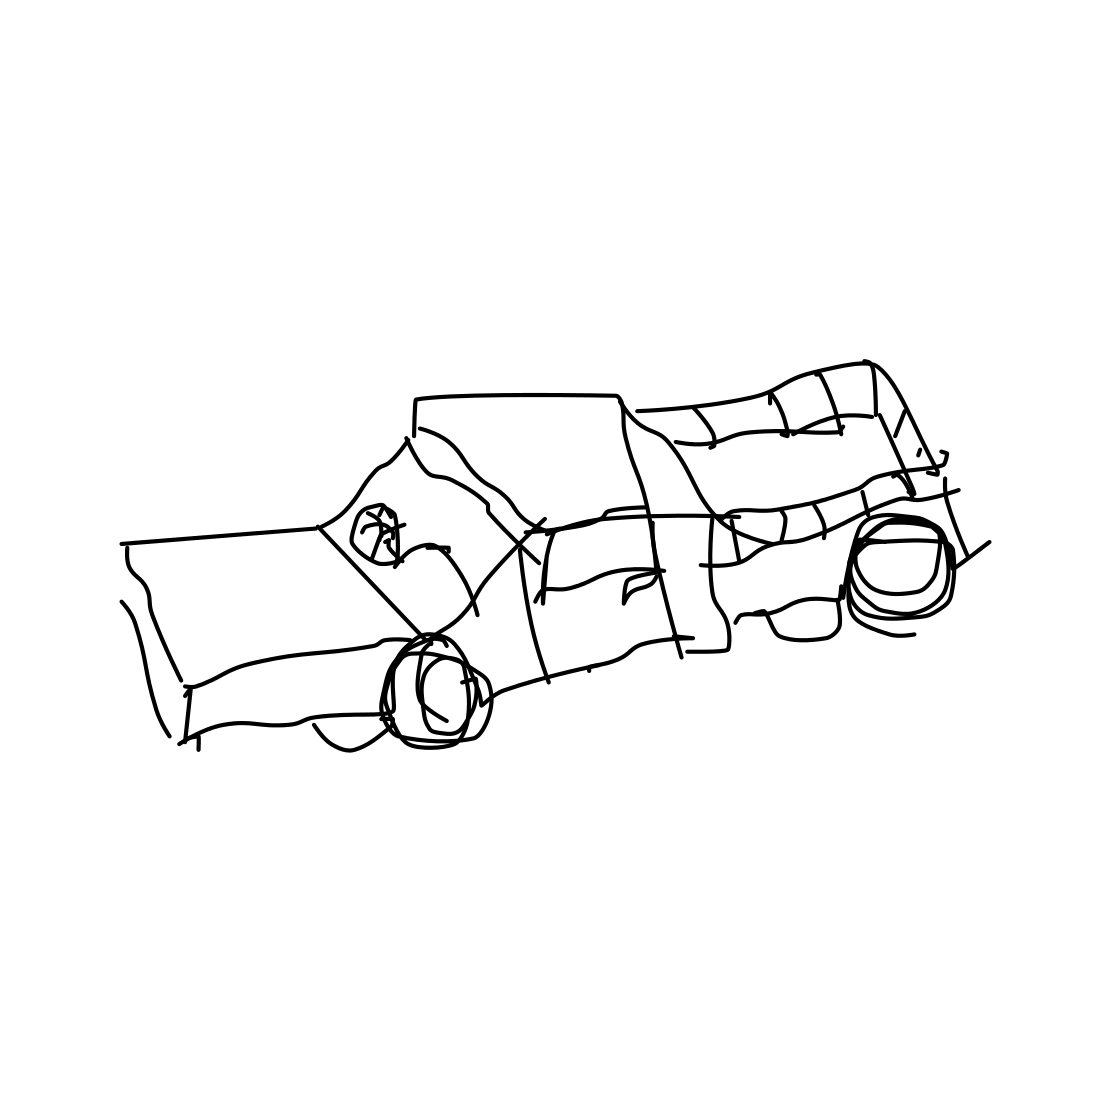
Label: pickup truck